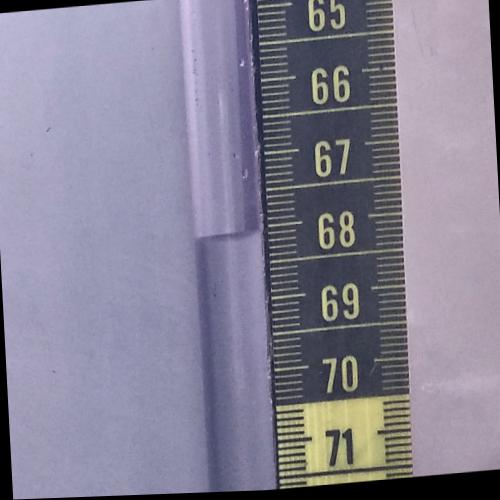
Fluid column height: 68.1 cm